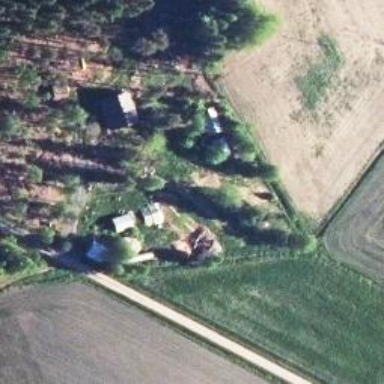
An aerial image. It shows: Farm.